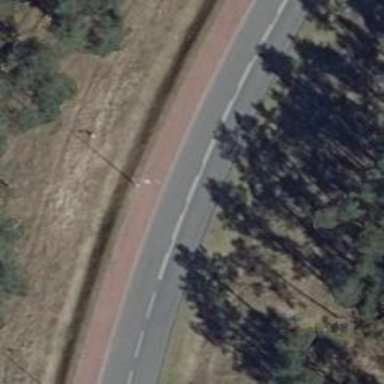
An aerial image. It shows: Service road with separate asphalt sidewalk.